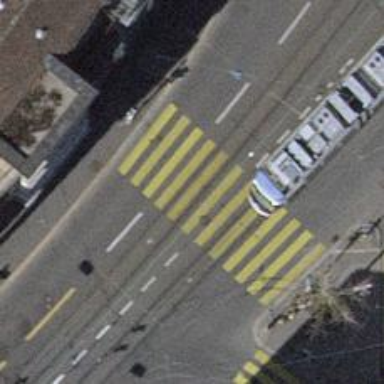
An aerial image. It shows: Tram crossing on the railway.